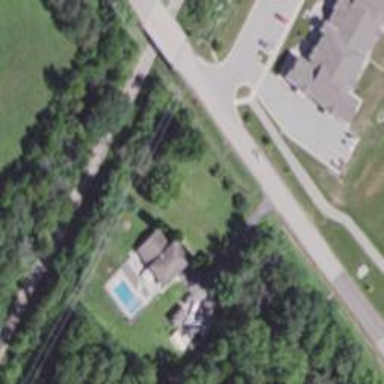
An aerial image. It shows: Driveway leading to service road.